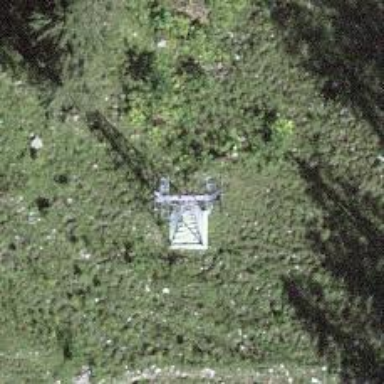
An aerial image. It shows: Pylon used for aerialway.